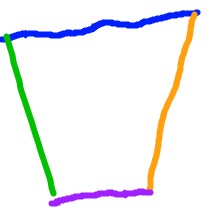
Shape: trapezoid